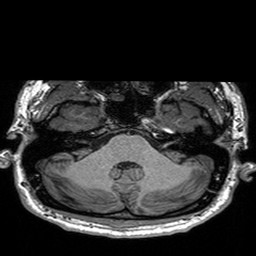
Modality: T1w
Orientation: coronal
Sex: male